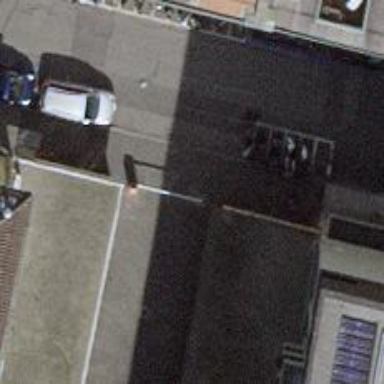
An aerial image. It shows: Lift gate barrier.